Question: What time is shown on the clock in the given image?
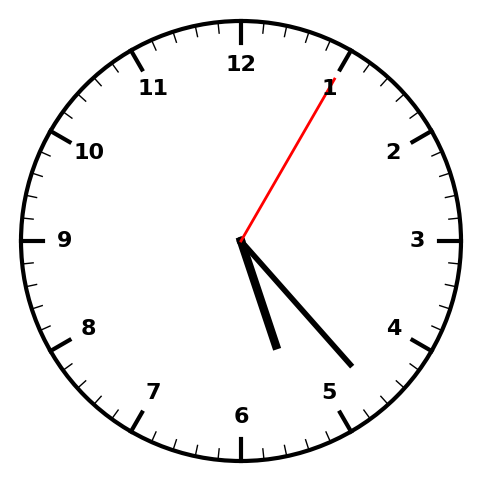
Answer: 05:23:05